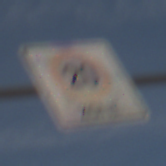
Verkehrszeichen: BeginnZone20
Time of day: Midday
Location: Outdoor (Nature)
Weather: PartlyCloudy
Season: NotSpecified
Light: Natural